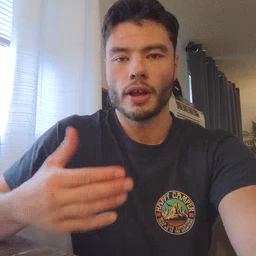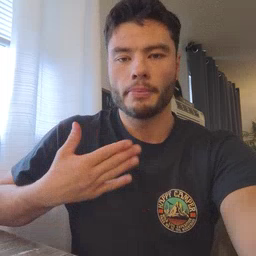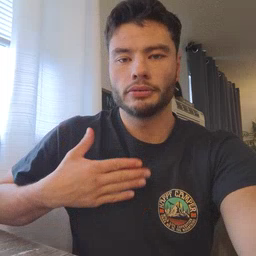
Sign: happy